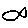
Label: fish